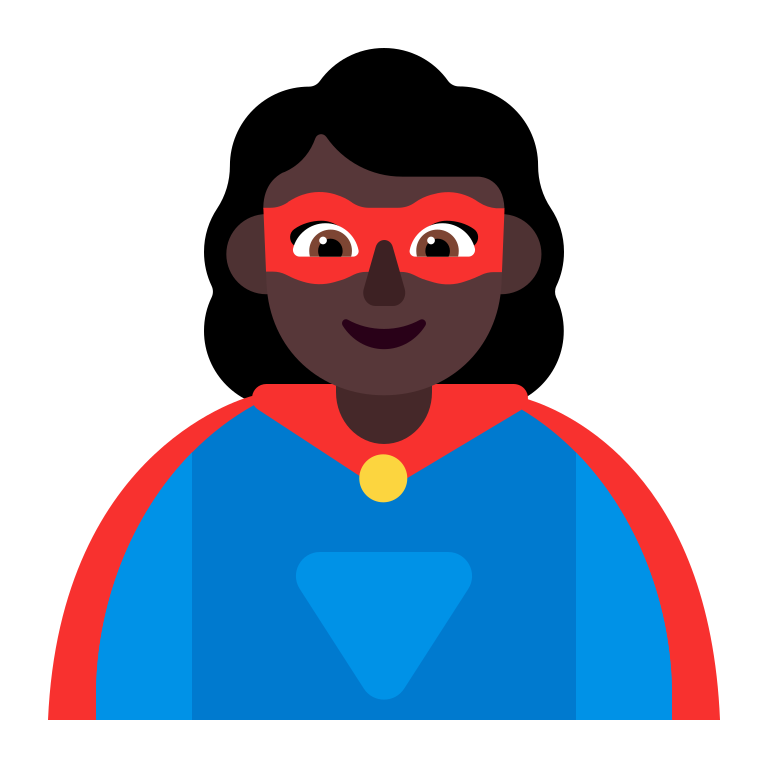
woman superhero flat dark